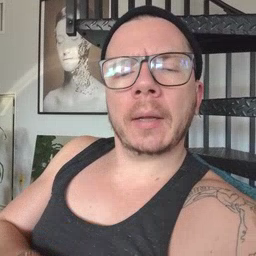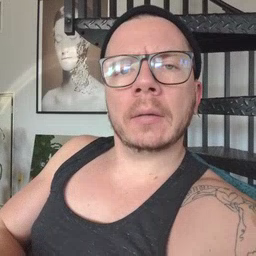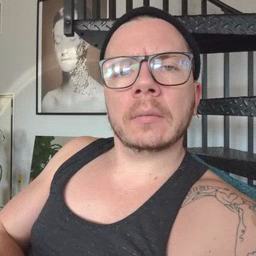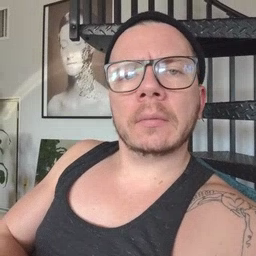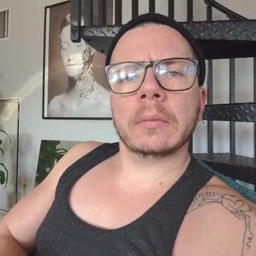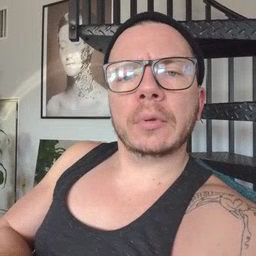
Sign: bad